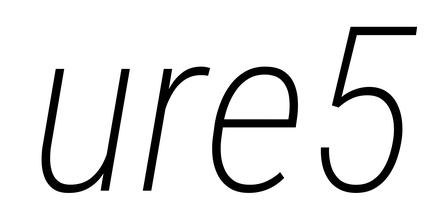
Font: Roboto-Italic_Condensed_ExtraLight_Italic